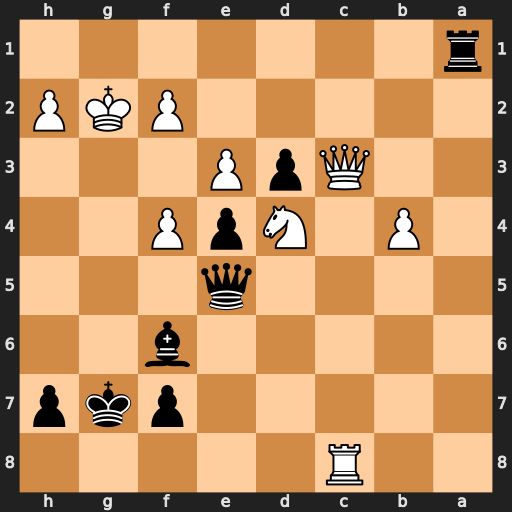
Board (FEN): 2R5/5pkp/5b2/4q3/1P1NpP2/2QpP3/5PKP/r7
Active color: b
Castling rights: -
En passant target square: -
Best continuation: Qh5 Qxa1 Qg4+ Kh1 Qxc8